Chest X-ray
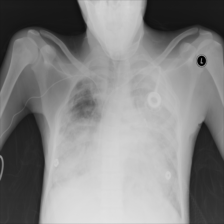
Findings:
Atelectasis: negative
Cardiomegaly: negative
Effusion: positive
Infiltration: negative
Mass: negative
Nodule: negative
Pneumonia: negative
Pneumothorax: negative
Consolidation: negative
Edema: negative
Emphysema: negative
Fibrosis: negative
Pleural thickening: negative
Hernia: negative